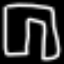
Label: pants